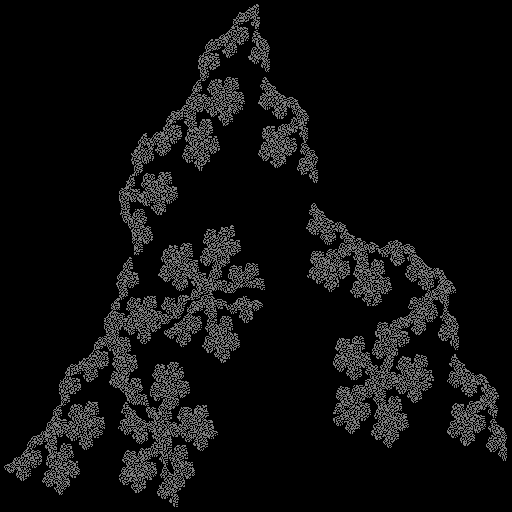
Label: penta